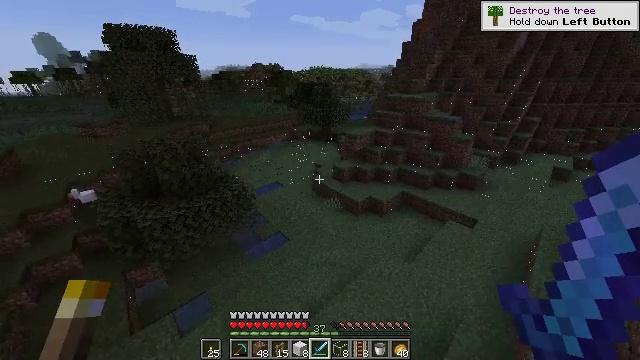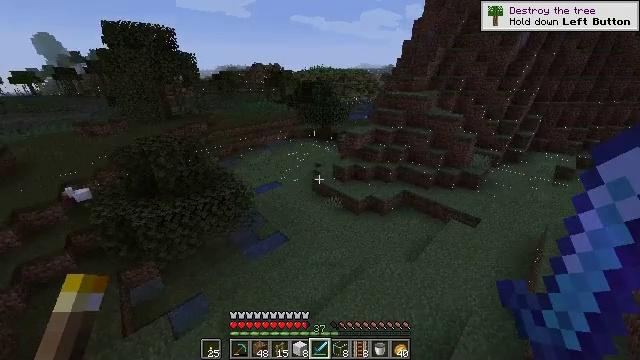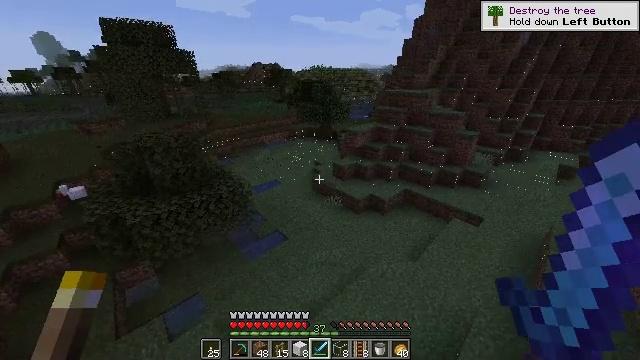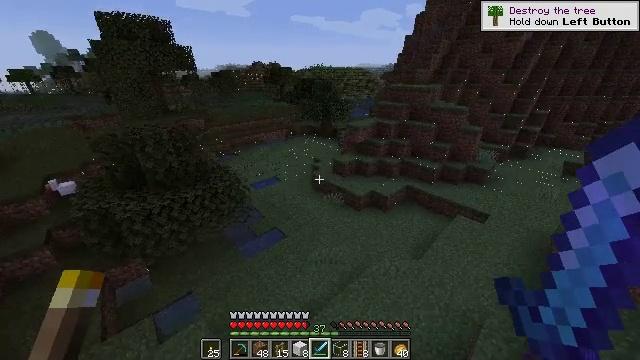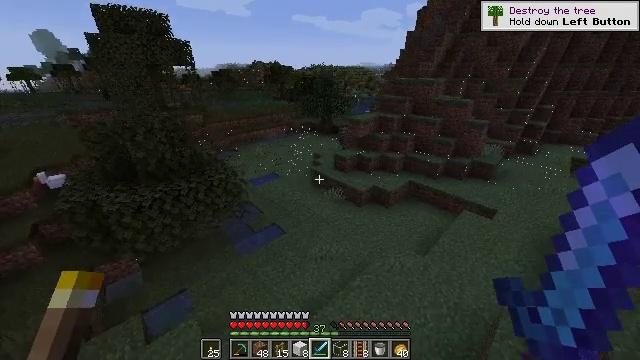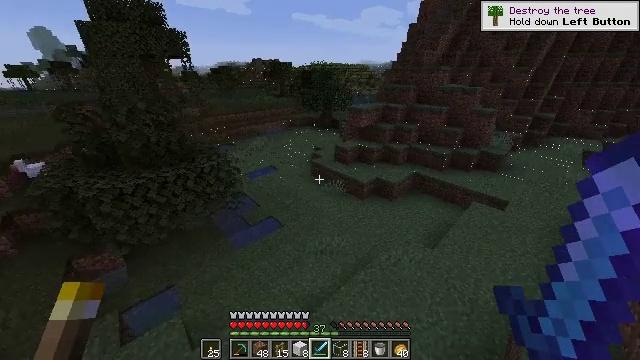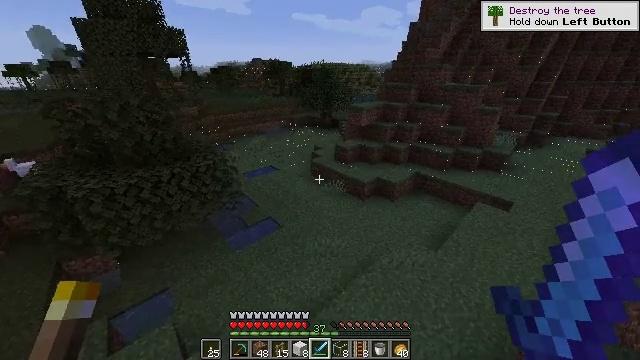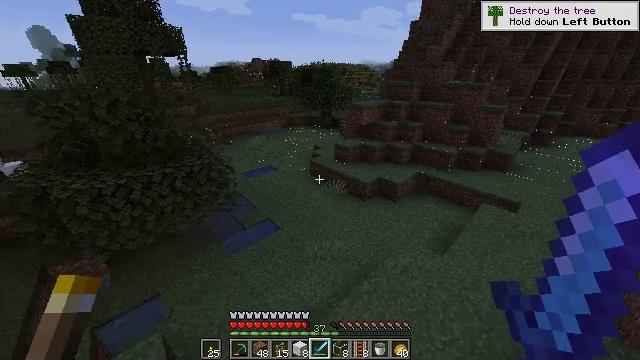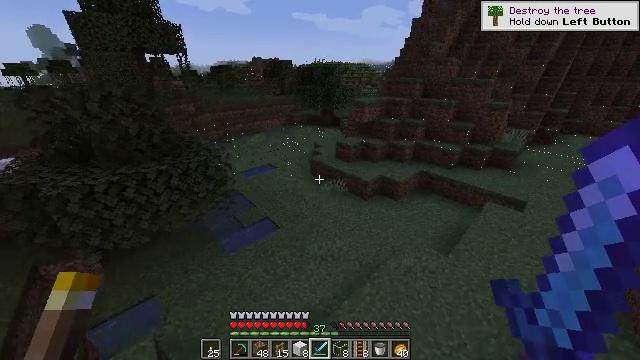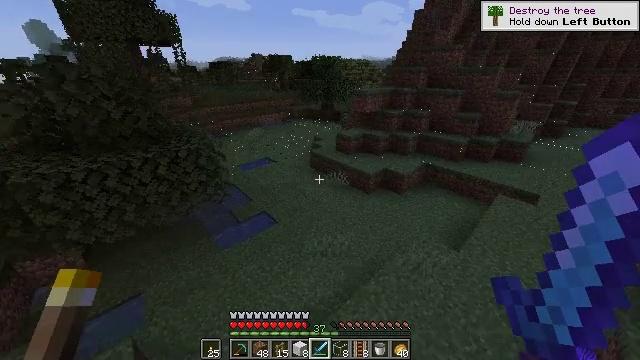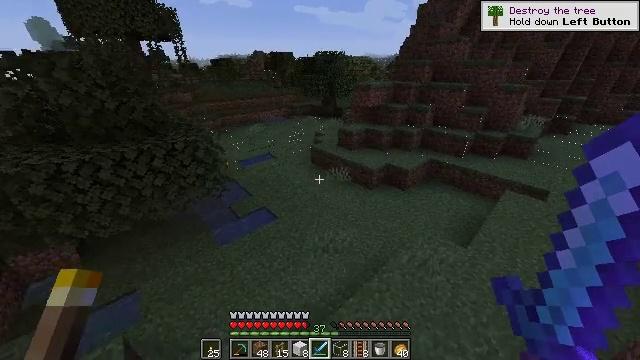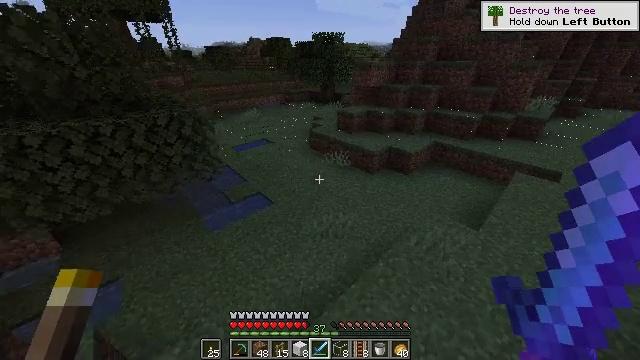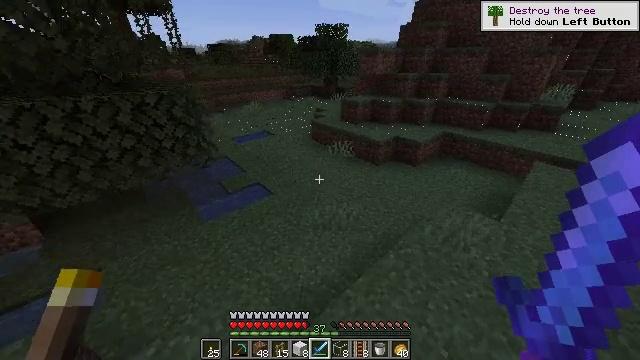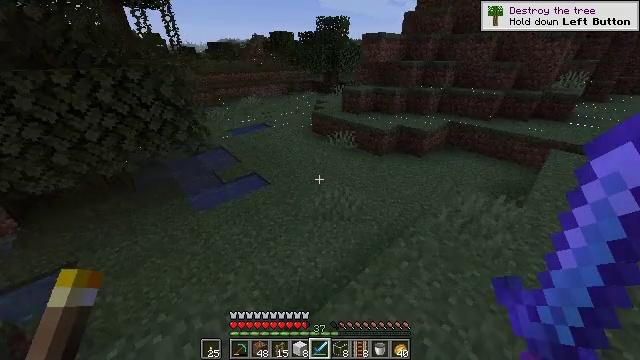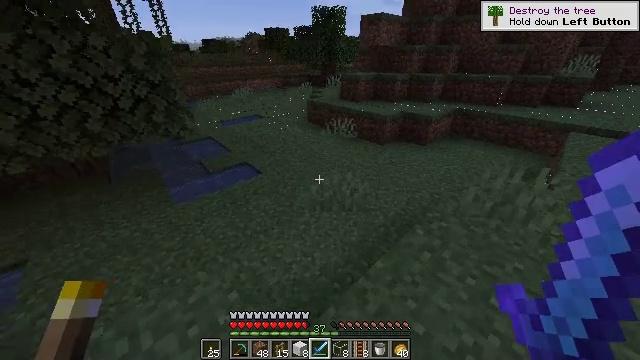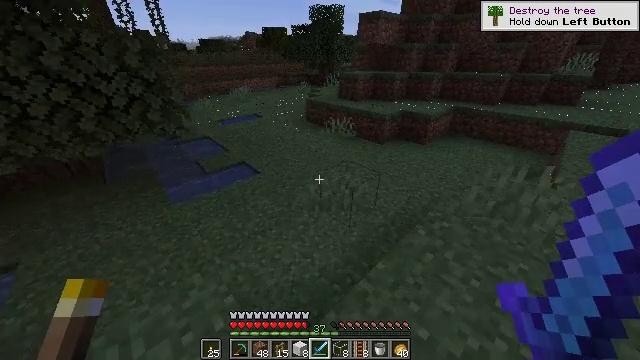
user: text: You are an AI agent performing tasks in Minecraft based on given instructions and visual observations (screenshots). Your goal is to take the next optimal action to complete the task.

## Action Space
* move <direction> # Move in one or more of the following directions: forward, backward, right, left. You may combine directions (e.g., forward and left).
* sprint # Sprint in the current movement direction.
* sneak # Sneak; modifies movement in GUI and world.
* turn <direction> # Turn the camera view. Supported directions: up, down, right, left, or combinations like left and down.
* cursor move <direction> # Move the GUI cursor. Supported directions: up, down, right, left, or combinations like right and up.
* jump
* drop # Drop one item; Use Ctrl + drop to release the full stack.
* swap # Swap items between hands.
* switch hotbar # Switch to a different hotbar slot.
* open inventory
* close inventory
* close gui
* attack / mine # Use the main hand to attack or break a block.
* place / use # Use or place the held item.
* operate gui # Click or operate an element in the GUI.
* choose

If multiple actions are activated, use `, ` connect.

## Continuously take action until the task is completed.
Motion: motion action
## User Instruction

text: Break down the oak fence.
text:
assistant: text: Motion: move forward
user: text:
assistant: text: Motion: move forward
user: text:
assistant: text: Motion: move forward
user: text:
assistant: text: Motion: move forward
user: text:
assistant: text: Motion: move forward
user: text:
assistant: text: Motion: move forward
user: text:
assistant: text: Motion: move forward, sprint
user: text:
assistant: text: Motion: move forward, sprint
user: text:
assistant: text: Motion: move forward, sprint
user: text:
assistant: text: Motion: move forward, sprint
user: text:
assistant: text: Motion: move forward, turn down
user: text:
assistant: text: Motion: move forward
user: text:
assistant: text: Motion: move forward
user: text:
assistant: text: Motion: move forward
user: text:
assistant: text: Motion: move forward, sprint
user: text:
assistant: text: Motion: move forward, sprint
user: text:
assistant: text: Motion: move forward, sprint, turn left
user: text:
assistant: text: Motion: move forward, turn left
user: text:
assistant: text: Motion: move forward
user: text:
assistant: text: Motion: move forward, turn left
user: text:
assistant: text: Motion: move forward, turn left
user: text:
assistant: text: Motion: move forward, turn left and up
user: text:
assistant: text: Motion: move forward, turn left and up, jump
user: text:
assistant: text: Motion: move forward, turn up, jump
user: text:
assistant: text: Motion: move forward, turn left and up, jump
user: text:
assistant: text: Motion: move forward, turn left and up, jump
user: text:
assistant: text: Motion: move forward, jump
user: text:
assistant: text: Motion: move forward, turn left, jump
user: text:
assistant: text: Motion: move forward, turn left, jump
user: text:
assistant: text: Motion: move forward, turn left, jump